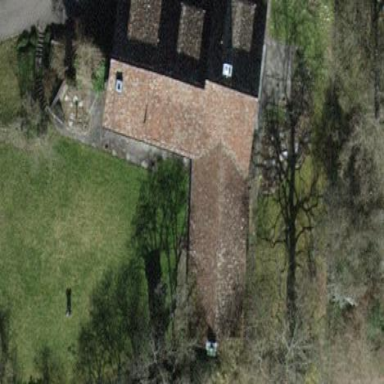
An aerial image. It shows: Building with tile roof.